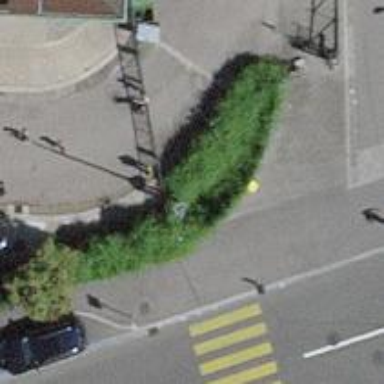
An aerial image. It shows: Post box is visible.